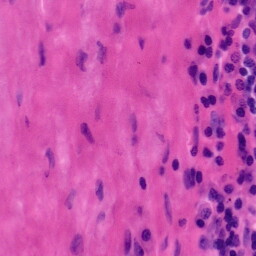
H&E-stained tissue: Tonsil